Question: I am trying to prepare a using the column chart in . <URL>.
My current code is:
'''
$('#container').highcharts({
chart: {
type: 'columnrange',
inverted: true
},
title: {
text: 'Net Sales'
},
subtitle: {
text: 'MM $'
},
xAxis: {
categories: ['Annual Revenue', 'Number of Years', 'Annual Costs']
},
yAxis: {
title: {
text: 'MM $'
}
},
plotOptions: {
columnrange: {
dataLabels: {
enabled: true,
formatter: function () {
return this.y;
}
}
},
scatter:{
marker:{
symbol:'line',
lineWidth:11,
radius:8,
lineColor:'#f00'
}
}
},
legend: {
enabled: false
},
series: [{
name: 'Temperatures',
data: [
[12.15, 46.86],
[15.45, 42.28],
[27.77, 31.24]
]
},
{
name:'Base',type: 'scatter',data:[120],
}]
});
'''
The problem is that the last series (Annual Costs) does not show, as it is in reversed order. Also, I'd like the Tornado Chart to look more like this:

Note that the labels in this chart are different from the actual values plotted. Also note that the bar in the center - in the example code, there would be a vertical line at 29.5. I would also like to support a combined uncertainty bar like the one at the bottom. Any suggestions would be greatly appreciated.
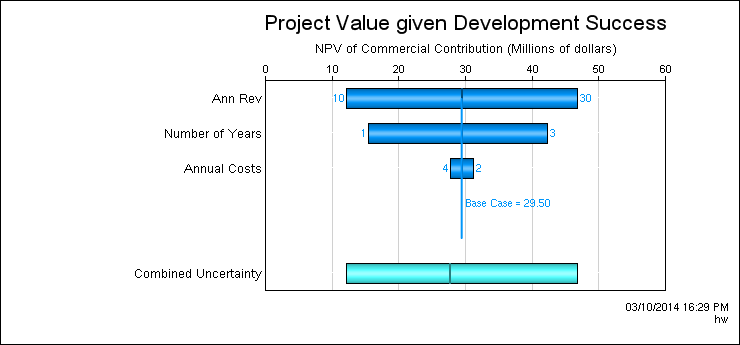
Answer: Your last bat is not showing, because first number is lower than second, see: <URL>
If you want to display another values at labels, then add that info first. Example:
'''
data: [{
low: 12,
high: 15,
lowLabel: 35,
highLabel: 46
}, {
low: 2,
high: 35,
lowLabel: 15,
highLabel: 26
} ... ]
'''
And then use 'dataLabels.formatter' for series.
To add vertical line use <URL>.
I'm not sure what is the last bar called 'combined uncertainty'.